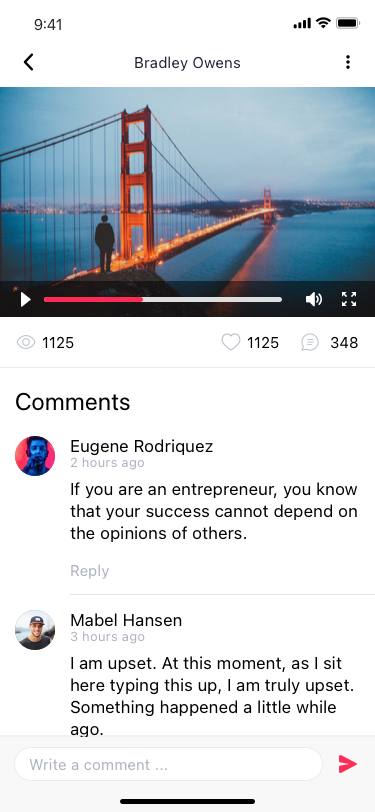
Text in this UI design:
Comments
Reply
If you are an entrepreneur, you know that your success cannot depend on the opinions of others.
2 hours ago
Eugene Rodriquez
Reply
I am upset. At this moment, as I sit here typing this up, I am truly upset. Something happened a little while ago.
3 hours ago
Mabel Hansen
5 hours ago
Augusta Welch
Write a comment ...
1125
1125
348
Bradley Owens